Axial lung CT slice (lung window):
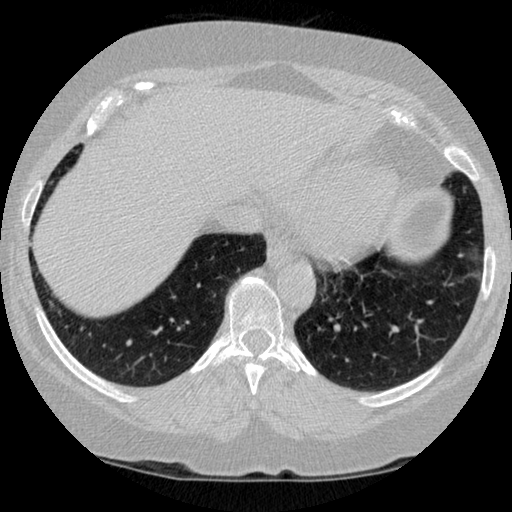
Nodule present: no